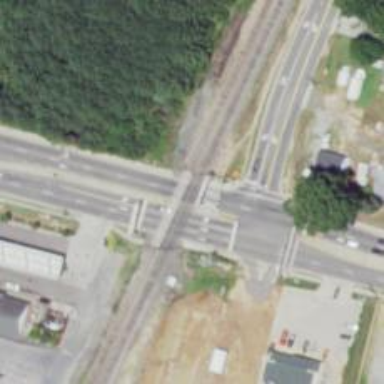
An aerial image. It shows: Level crossing with lights and barriers.